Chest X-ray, PA view. Patient: 70 years old, sex F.
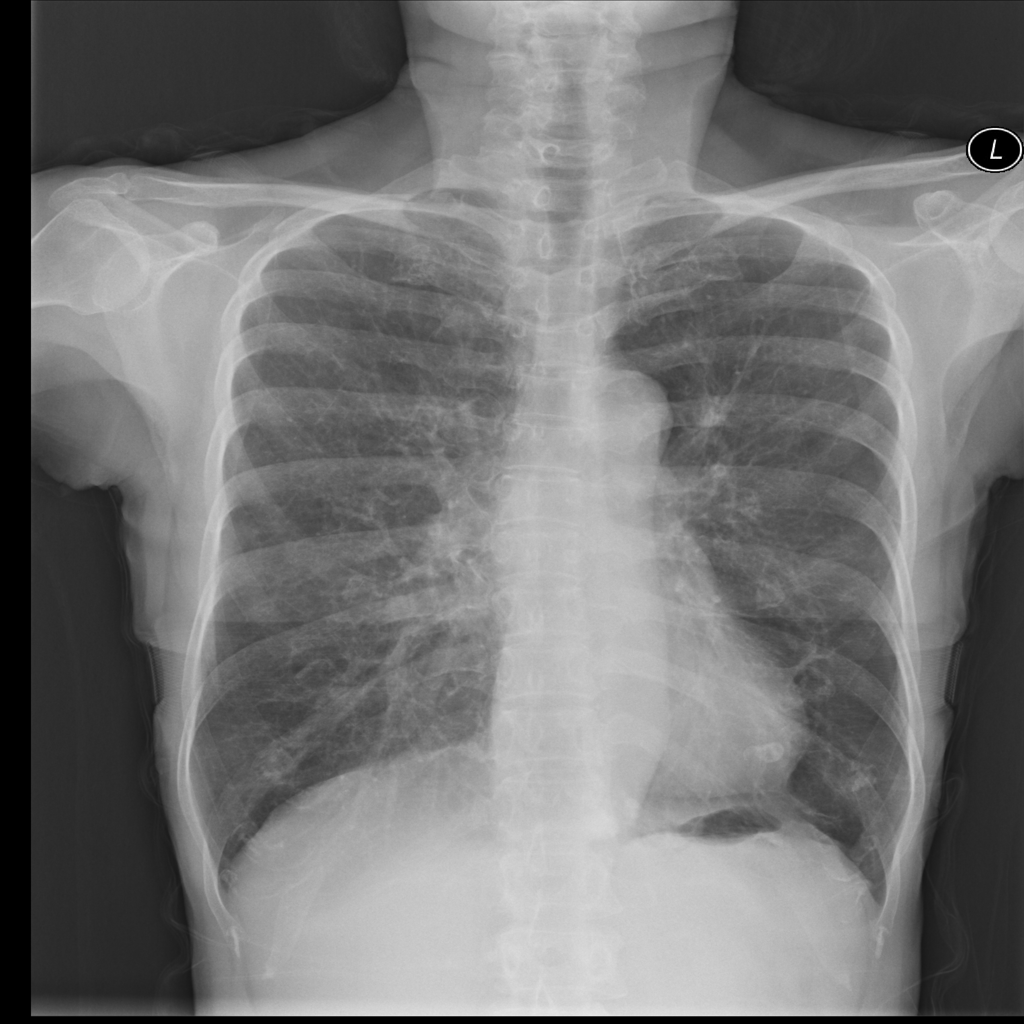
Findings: No Finding